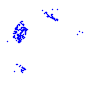
Particle: kaon